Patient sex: M
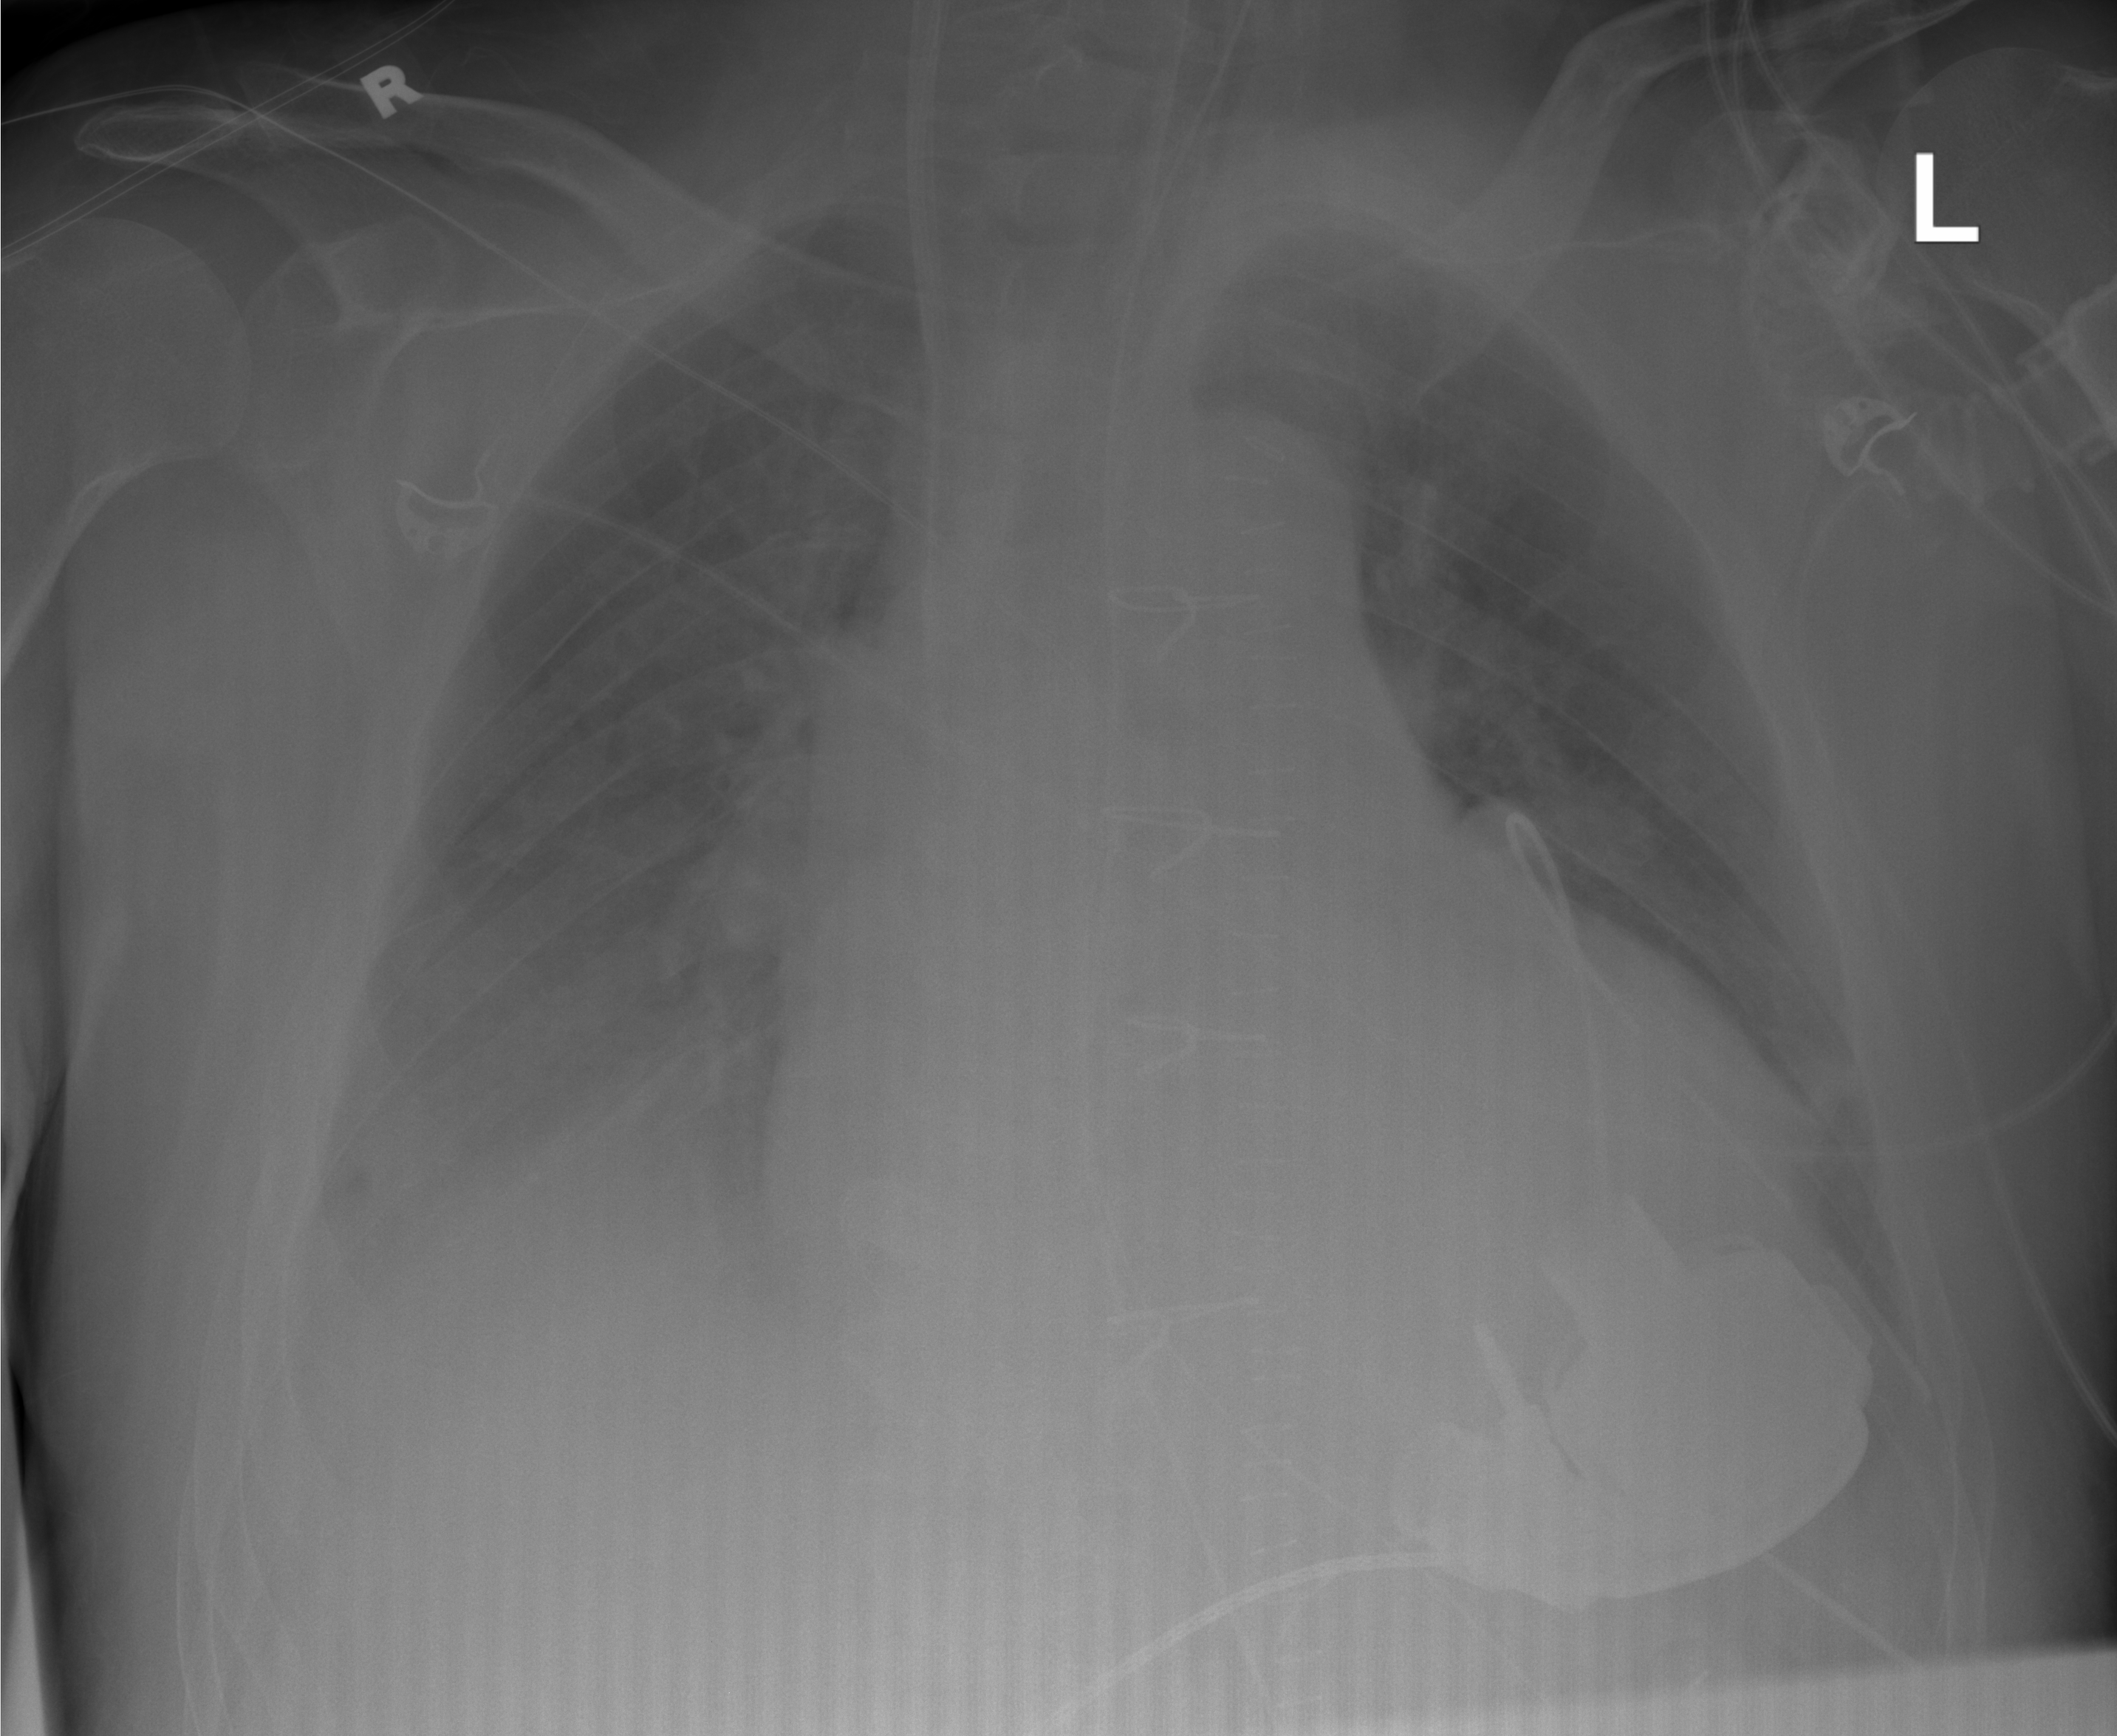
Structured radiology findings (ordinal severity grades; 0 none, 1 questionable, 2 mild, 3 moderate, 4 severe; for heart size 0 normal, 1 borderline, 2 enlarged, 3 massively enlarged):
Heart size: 3
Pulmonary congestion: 1
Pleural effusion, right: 2
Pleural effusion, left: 2
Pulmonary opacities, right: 0
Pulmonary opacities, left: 0
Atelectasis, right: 2
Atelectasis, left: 2